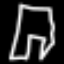
Label: pants